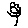
Label: flower